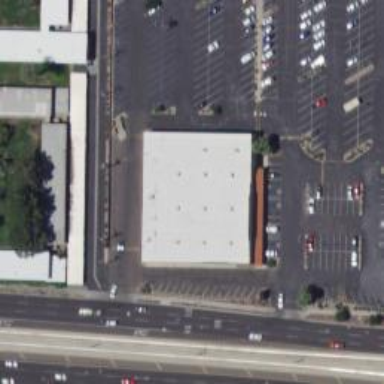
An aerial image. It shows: Building.